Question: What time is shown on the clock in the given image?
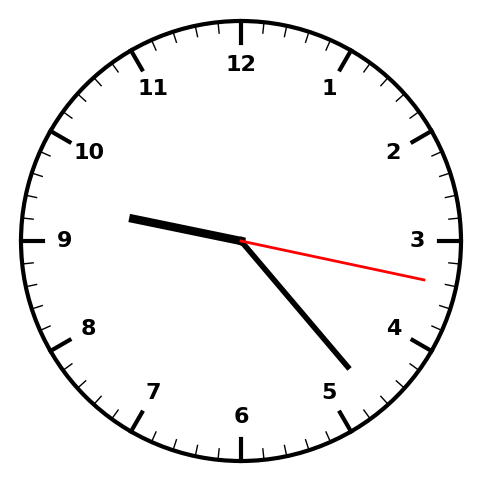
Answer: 09:23:17